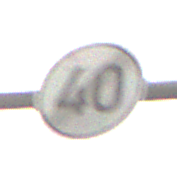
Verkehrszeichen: EndeGeschwindigkeit40
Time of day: Midday
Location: Outdoor (Nature)
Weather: Overcast
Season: NotSpecified
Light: Natural